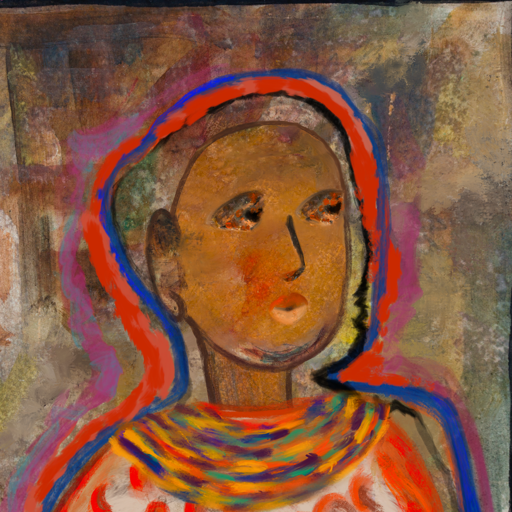
Background: Mosgoul, Head And Neck Side: Pipe, Face Side: Gypsy_Queen, Bust: Rupkatha, Hair Side: Experience, Head Accessory: Blank, Second Necklace: An_Impression_2, Necklace: Blank, Baby: Blank